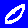
Digit: 0